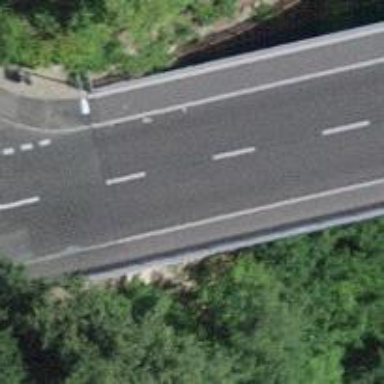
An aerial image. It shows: Sidewalk bridge over footway road.